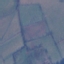
Label: Pasture